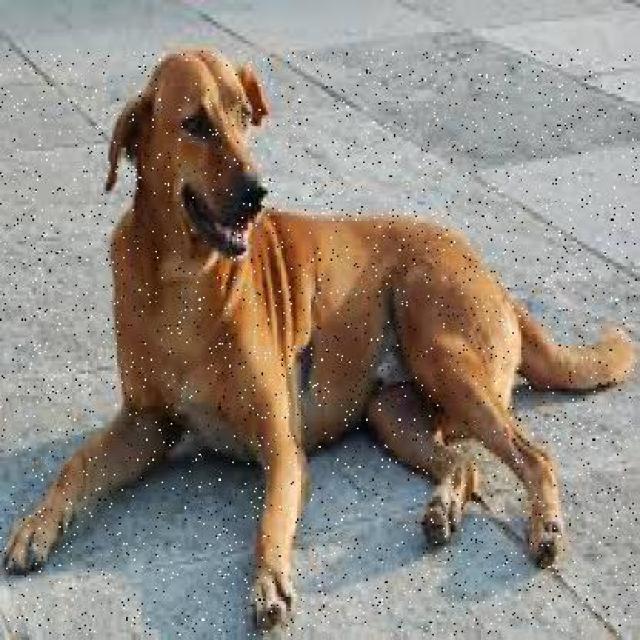
Healthy canine skin — no visible lesions, inflammation, or abnormalities. The skin and coat appear normal.